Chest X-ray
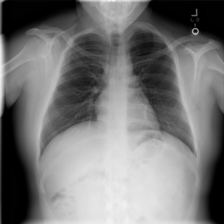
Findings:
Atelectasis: negative
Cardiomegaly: negative
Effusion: negative
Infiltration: negative
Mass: negative
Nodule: negative
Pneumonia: negative
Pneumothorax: negative
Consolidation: negative
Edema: negative
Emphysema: negative
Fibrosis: negative
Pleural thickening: negative
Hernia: negative